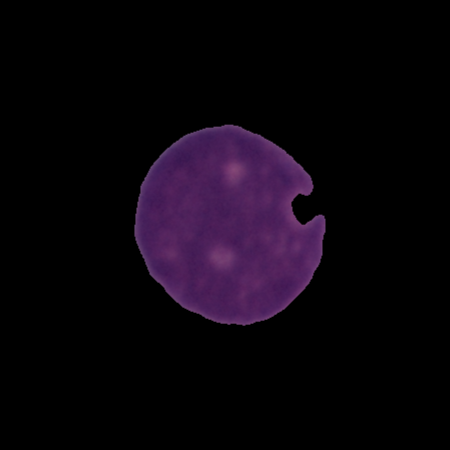
Label: cancer